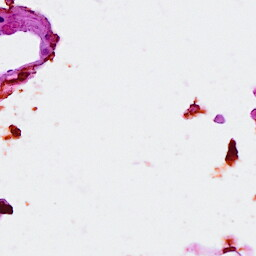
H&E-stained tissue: Breast